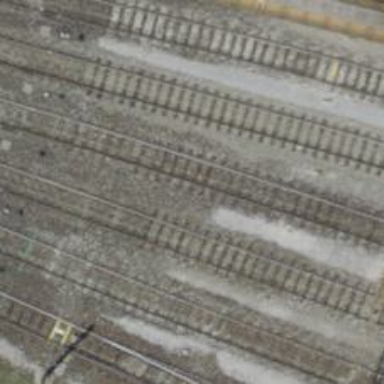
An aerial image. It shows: Single-track electrified railway service yard with contact line for trains.